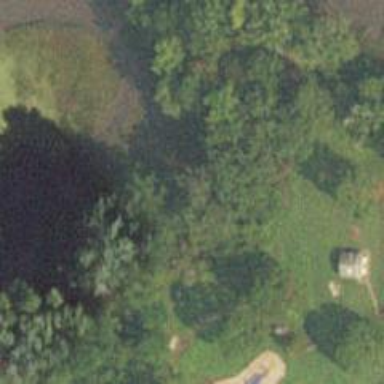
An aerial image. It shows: Disc golf tee.